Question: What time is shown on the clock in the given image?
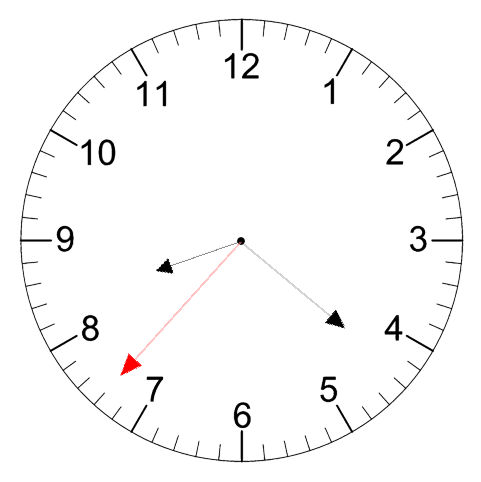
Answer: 08:21:37